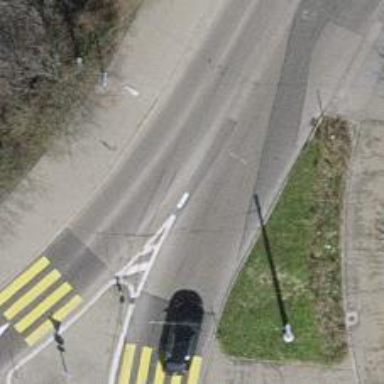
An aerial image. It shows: Secondary road with asphalt surface and trolley wires.